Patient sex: M
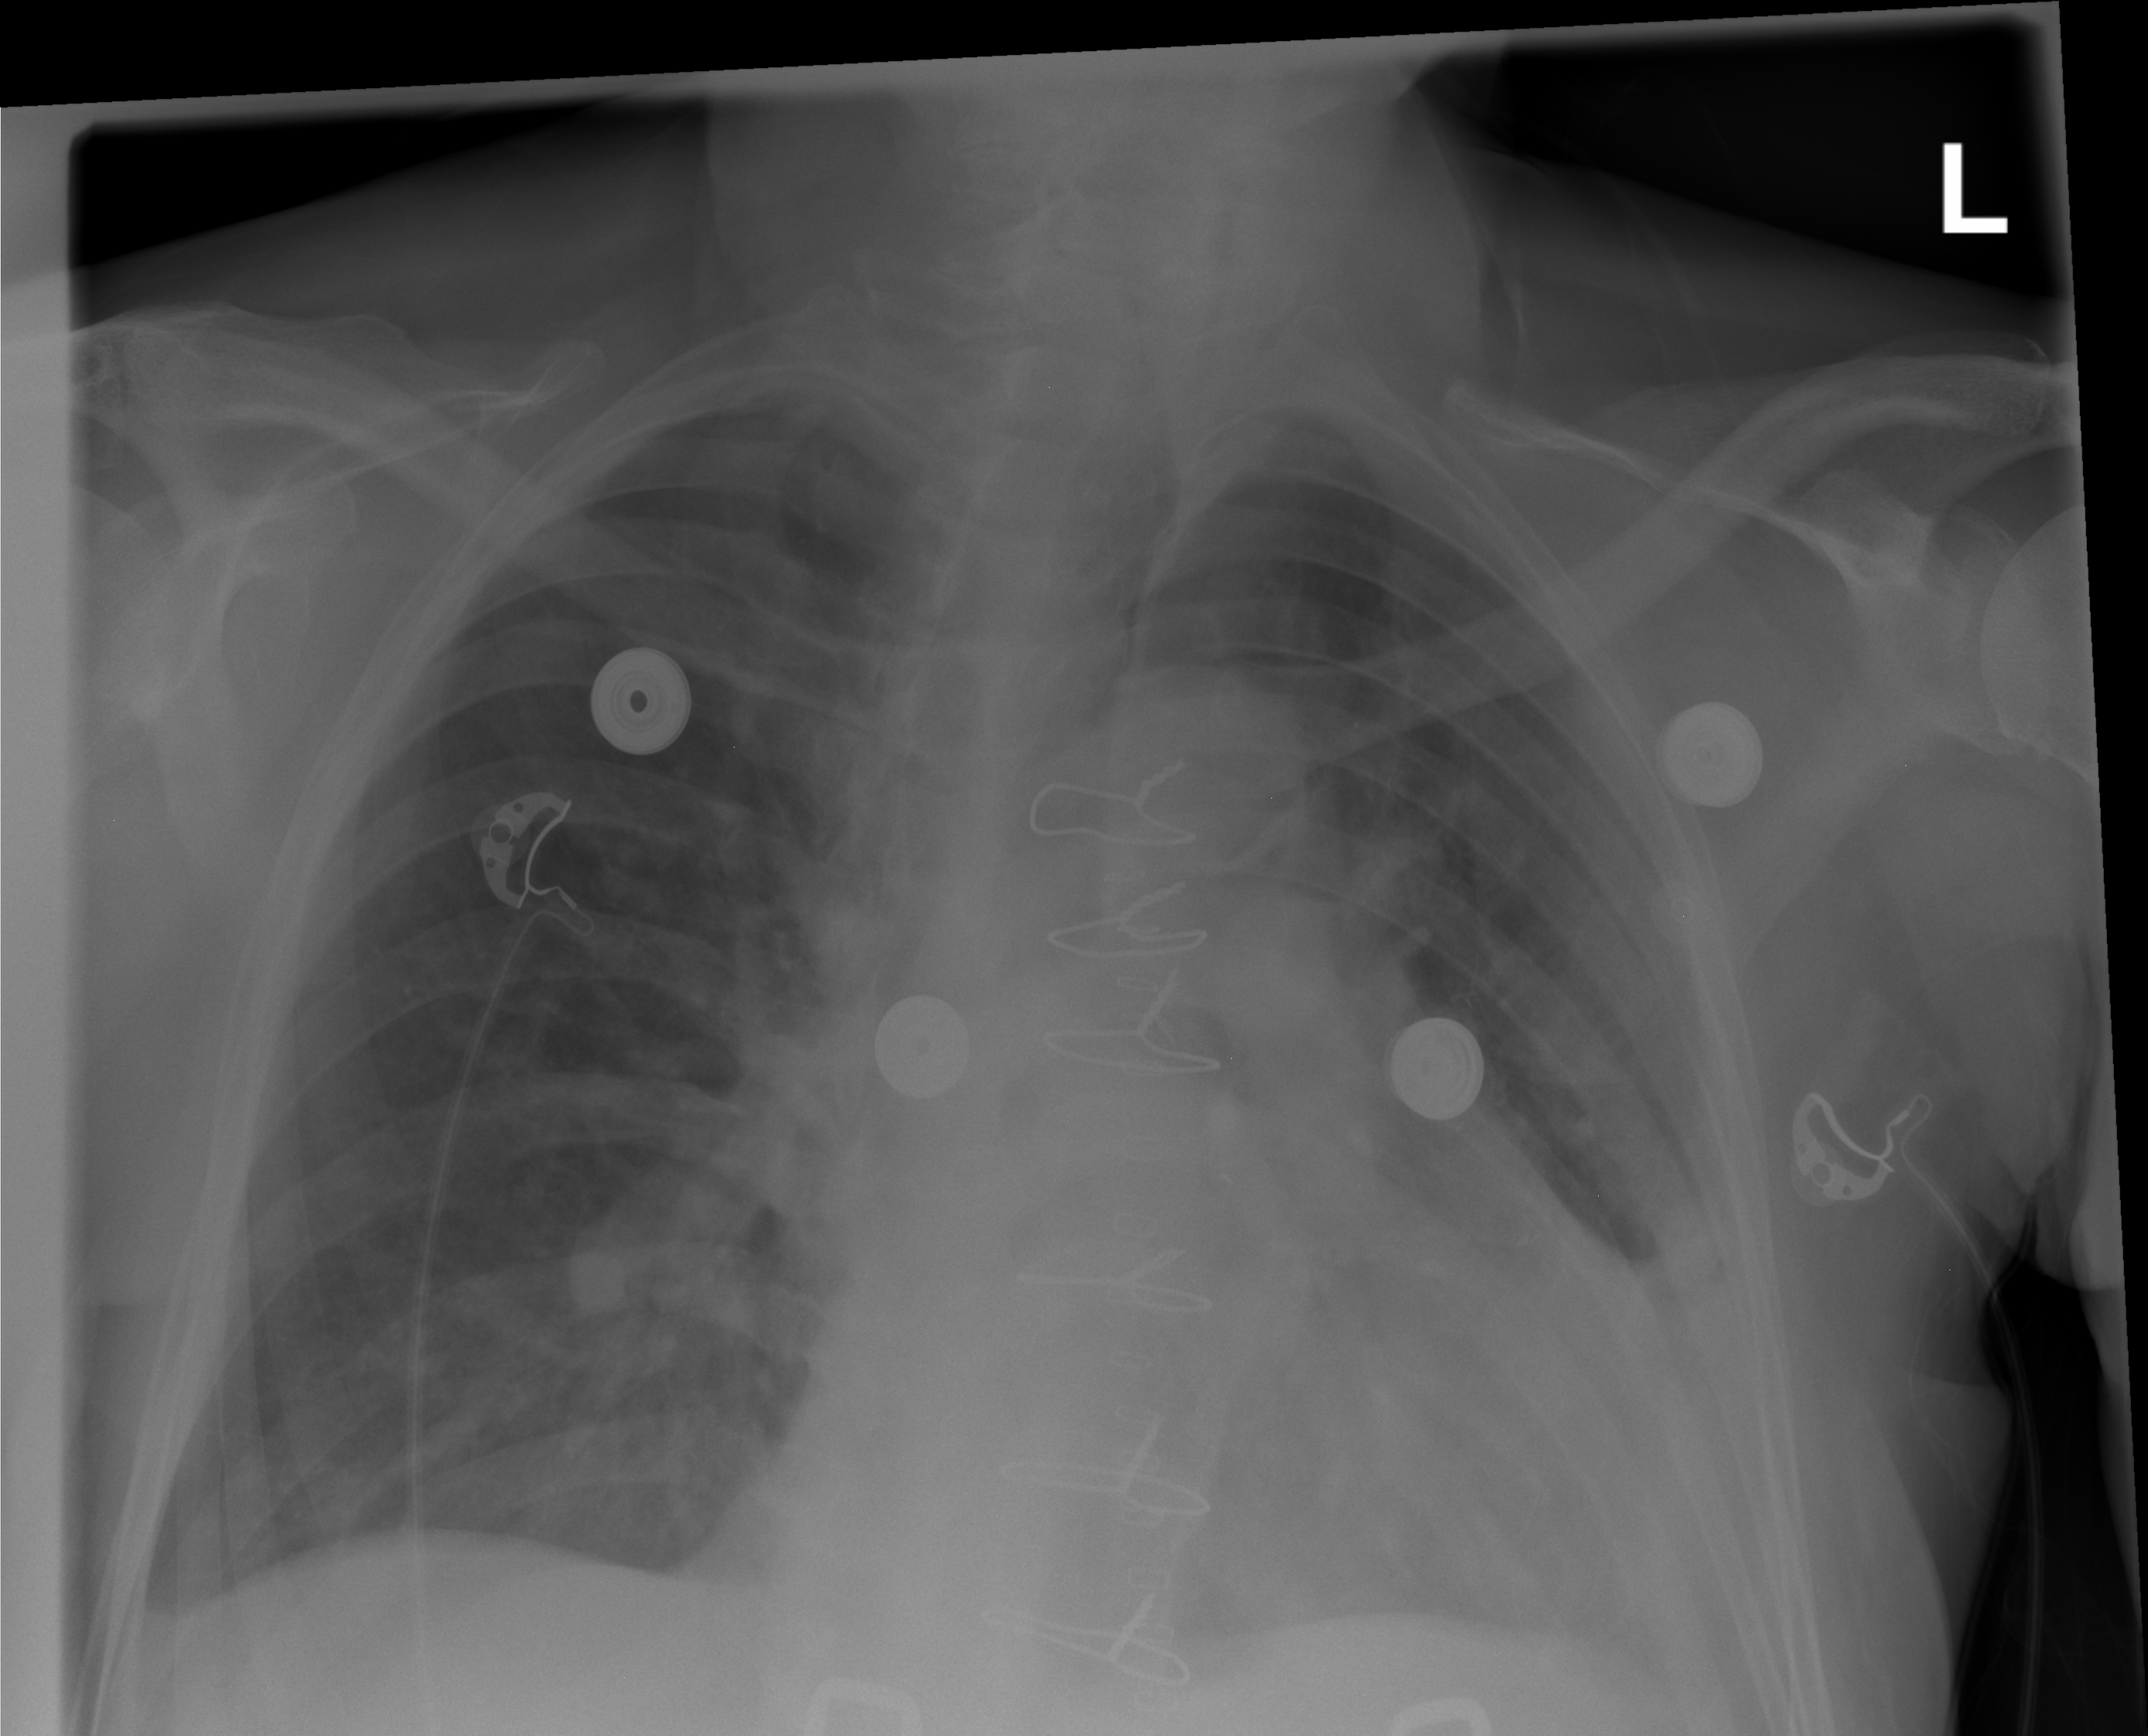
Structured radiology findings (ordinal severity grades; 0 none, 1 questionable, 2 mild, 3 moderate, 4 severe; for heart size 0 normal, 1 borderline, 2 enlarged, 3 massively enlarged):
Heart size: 2
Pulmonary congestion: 2
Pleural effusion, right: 2
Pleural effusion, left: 0
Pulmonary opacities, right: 0
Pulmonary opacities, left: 0
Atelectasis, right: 0
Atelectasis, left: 0